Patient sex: M
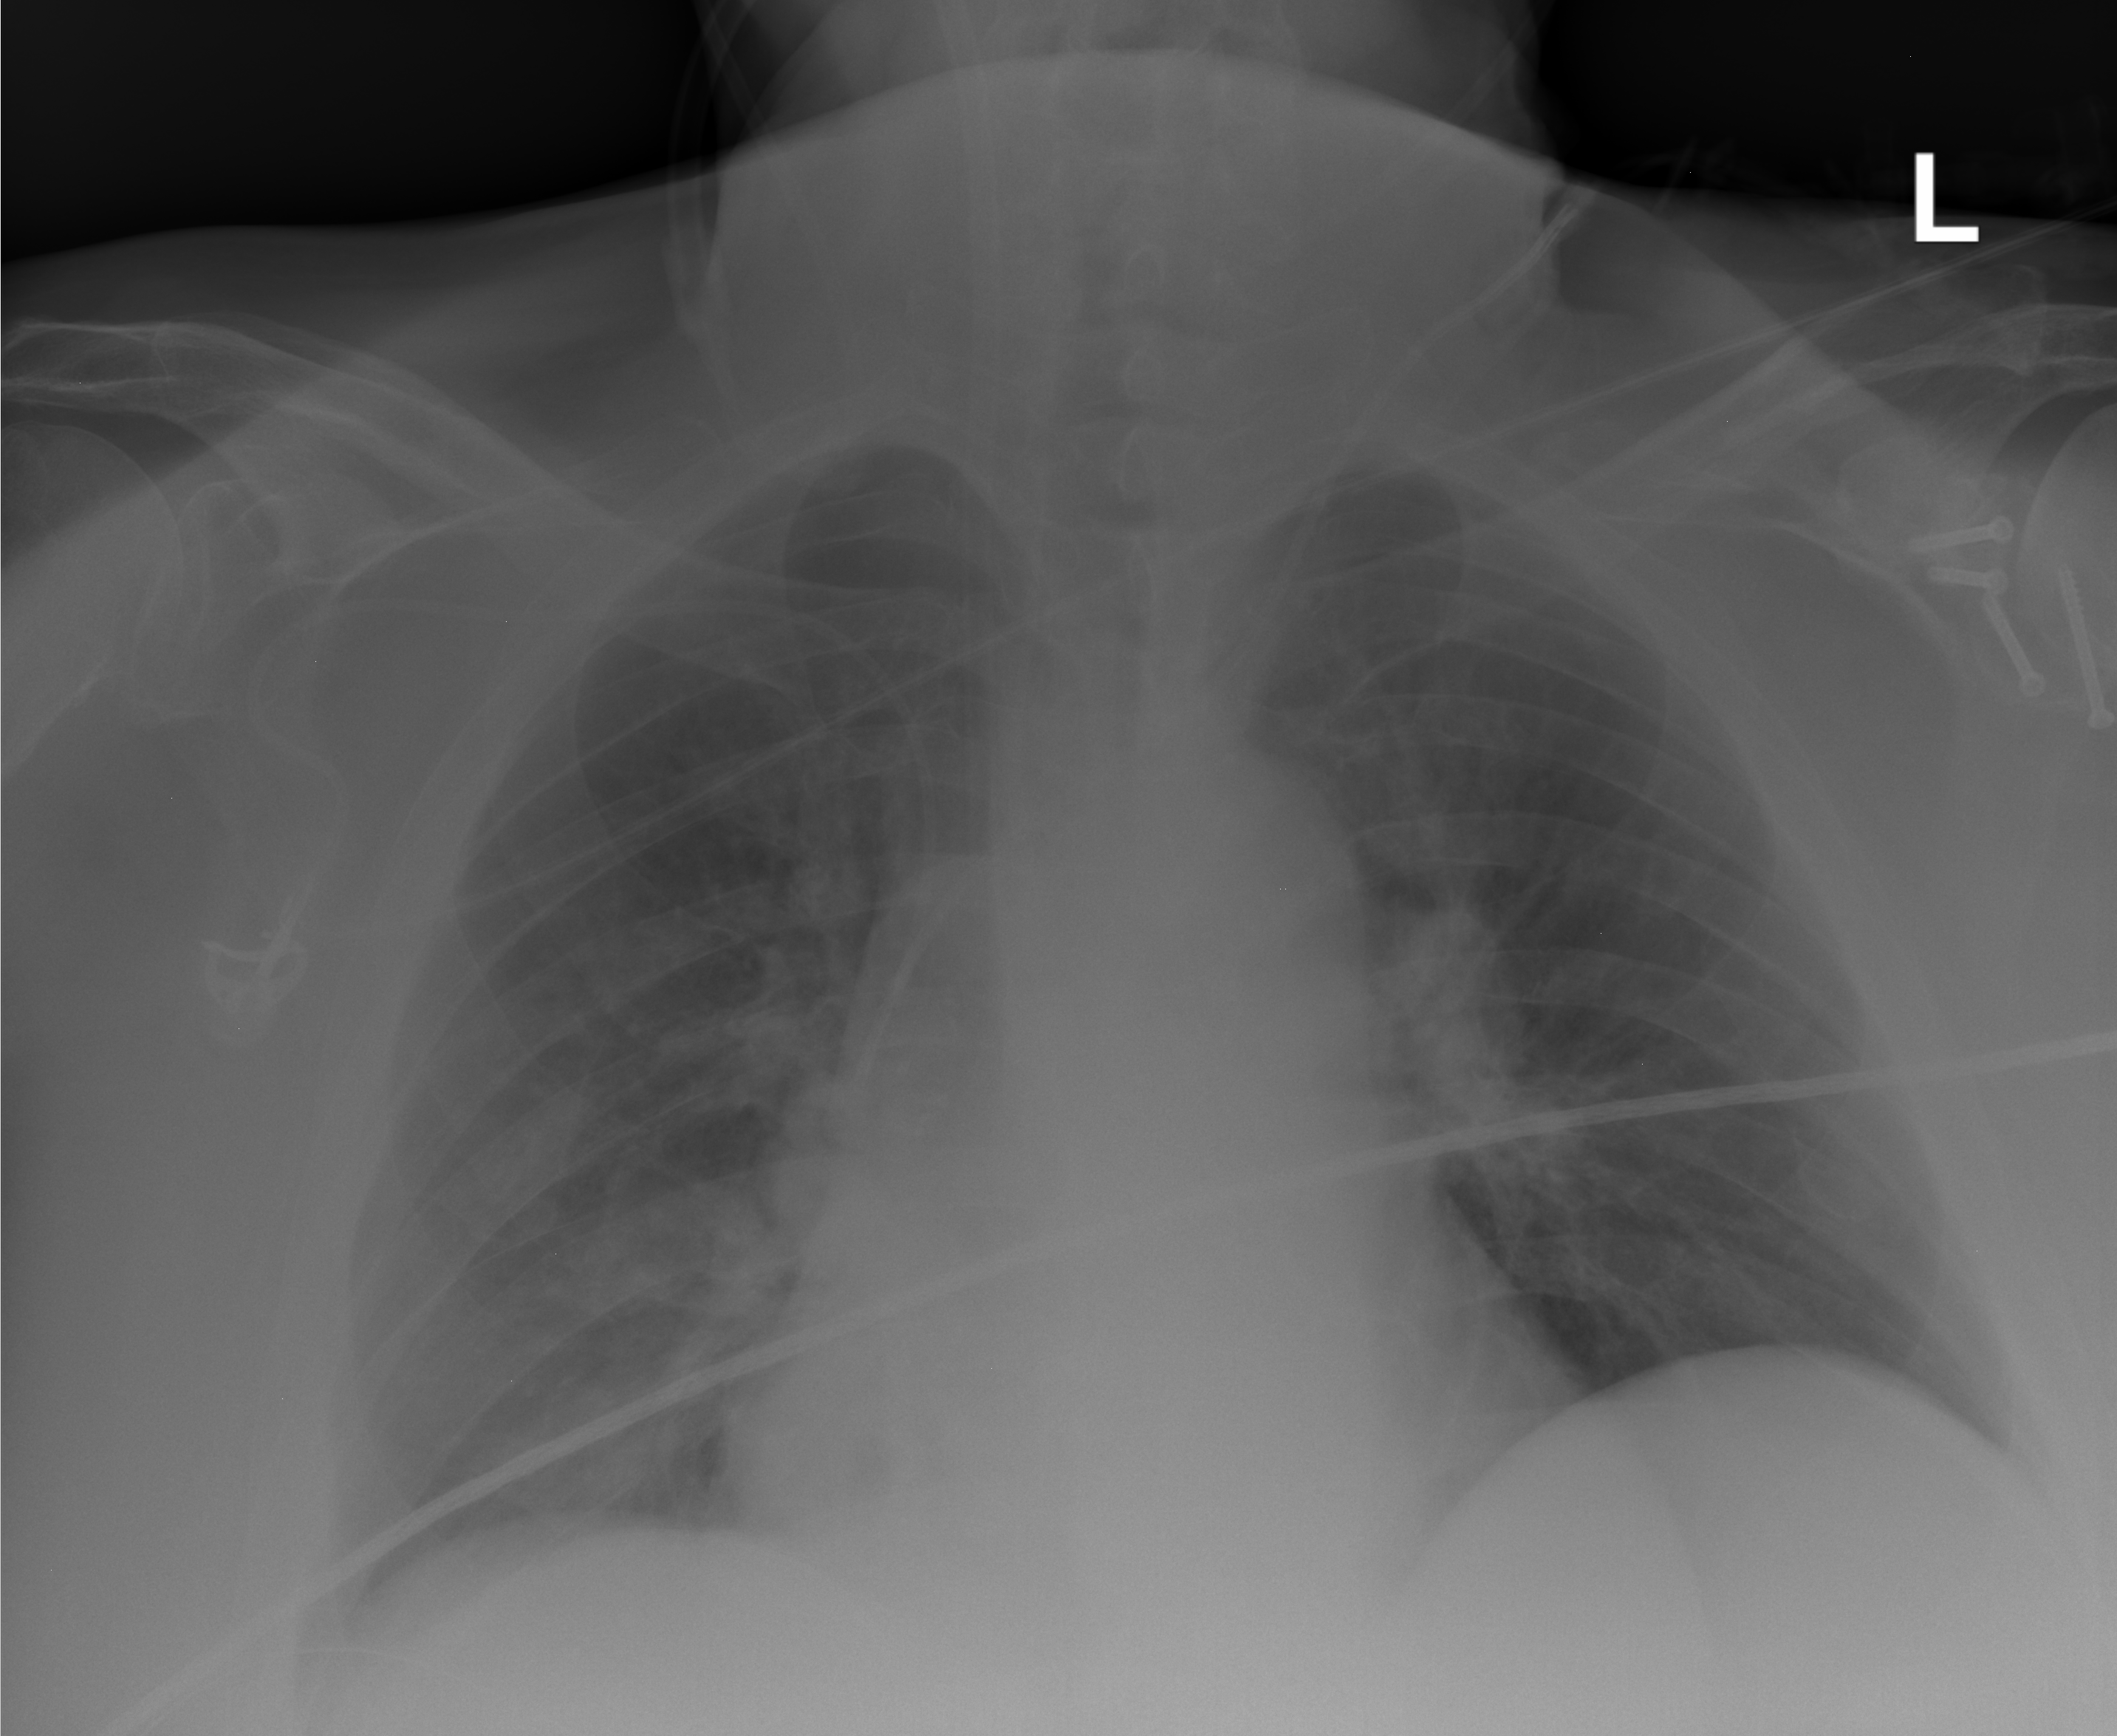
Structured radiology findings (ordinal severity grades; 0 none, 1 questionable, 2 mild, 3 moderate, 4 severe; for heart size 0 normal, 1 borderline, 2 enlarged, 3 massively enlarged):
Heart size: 2
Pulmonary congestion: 0
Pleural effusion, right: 0
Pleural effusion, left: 0
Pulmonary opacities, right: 2
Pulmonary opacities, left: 0
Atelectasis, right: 0
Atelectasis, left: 0